Brain MRI, t2w sequence, axial 2D slice.
Patient: age 28, sex M, weight 78 kg, height 1.78 m
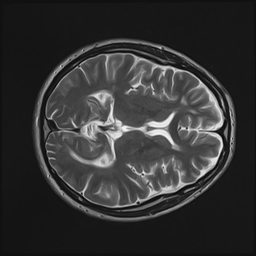